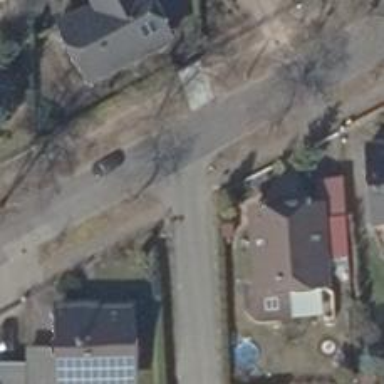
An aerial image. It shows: Residential road.